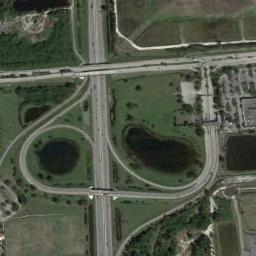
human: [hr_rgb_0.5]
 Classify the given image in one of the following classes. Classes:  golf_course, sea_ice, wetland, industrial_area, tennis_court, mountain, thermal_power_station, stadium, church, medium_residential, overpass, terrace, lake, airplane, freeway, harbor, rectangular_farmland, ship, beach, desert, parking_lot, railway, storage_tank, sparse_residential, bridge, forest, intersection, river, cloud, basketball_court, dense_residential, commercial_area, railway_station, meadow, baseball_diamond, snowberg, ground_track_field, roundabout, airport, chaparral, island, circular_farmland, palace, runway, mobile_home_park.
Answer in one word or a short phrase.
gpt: overpass